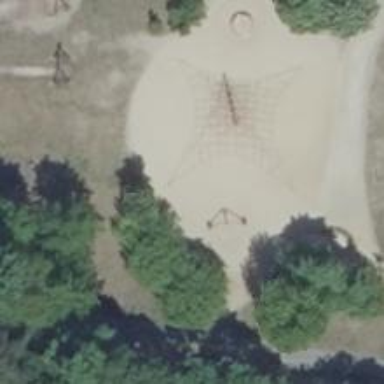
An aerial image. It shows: Playground featuring climbing frame.